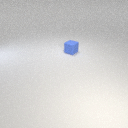
small blue rubber cube